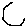
Label: hexagon